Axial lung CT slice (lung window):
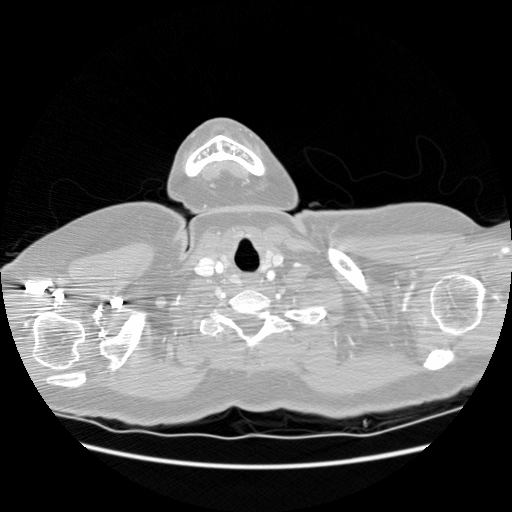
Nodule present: no